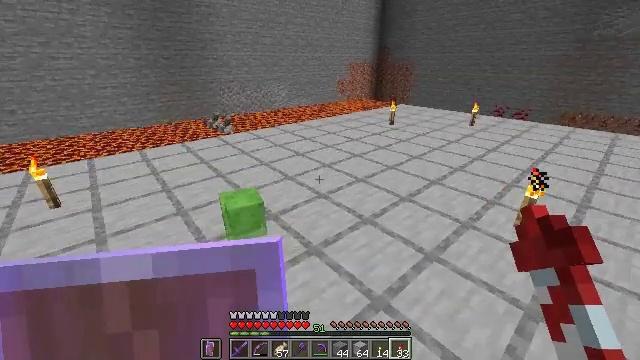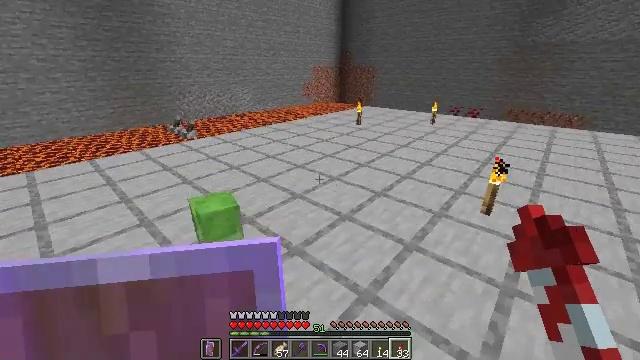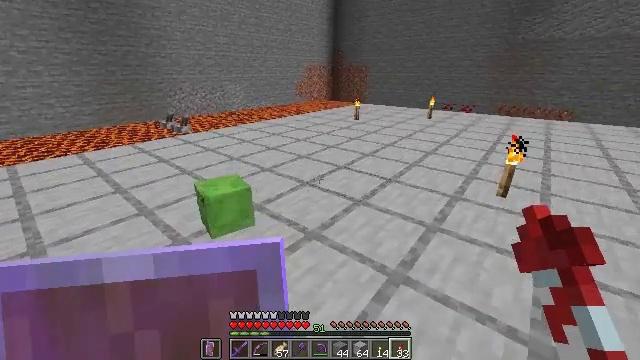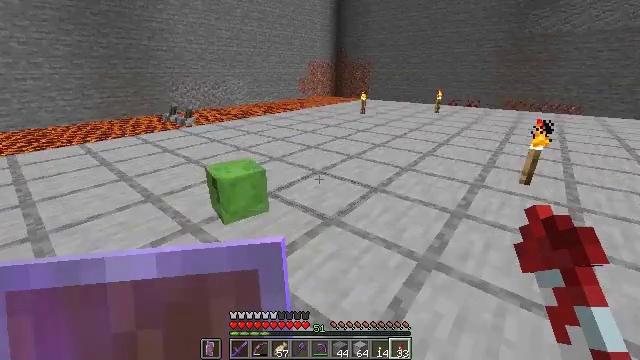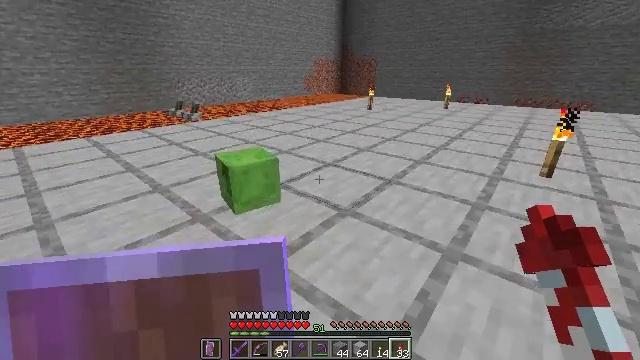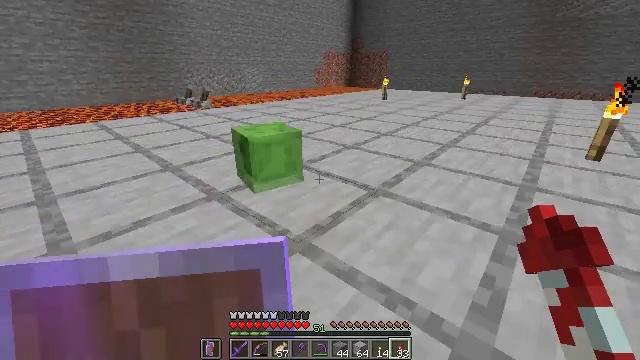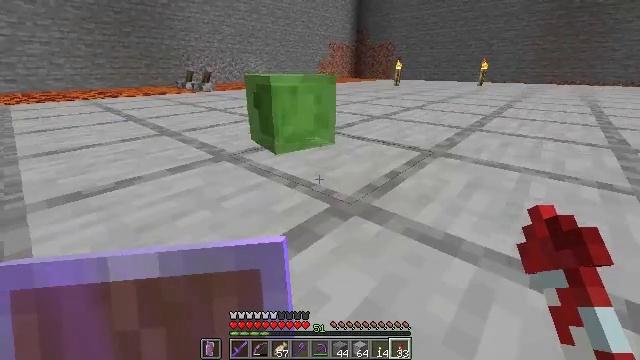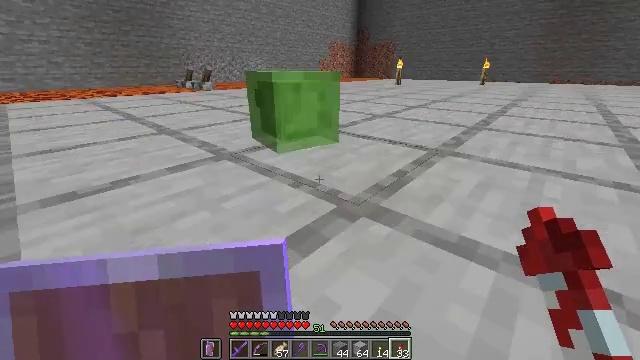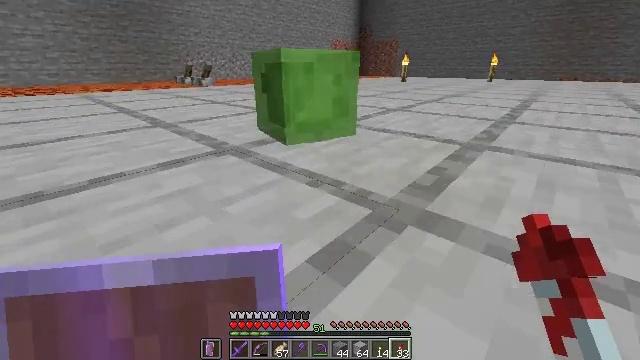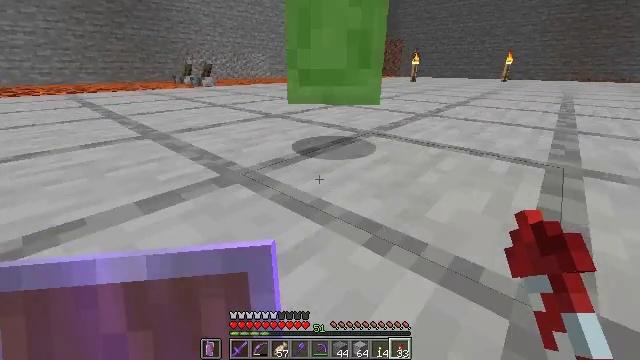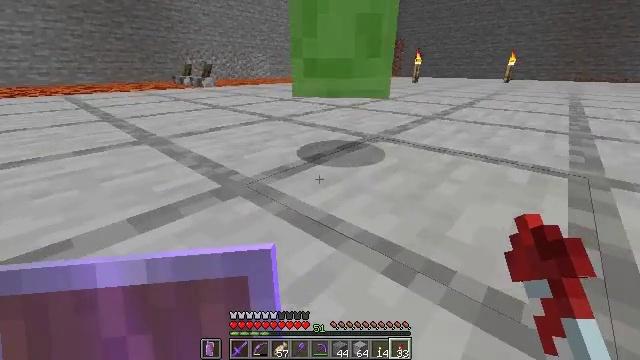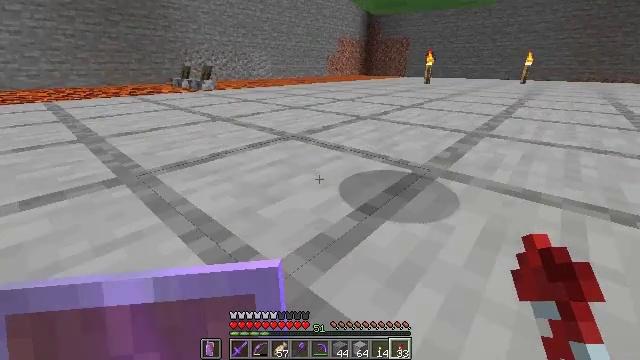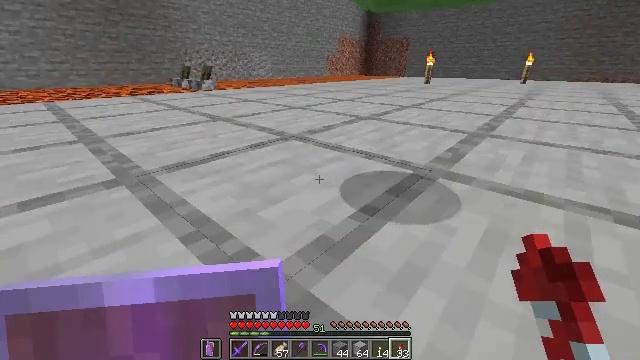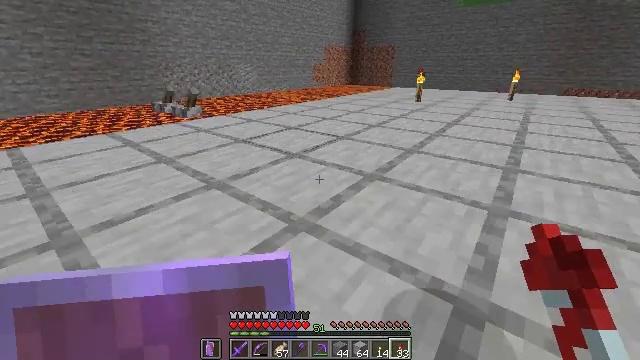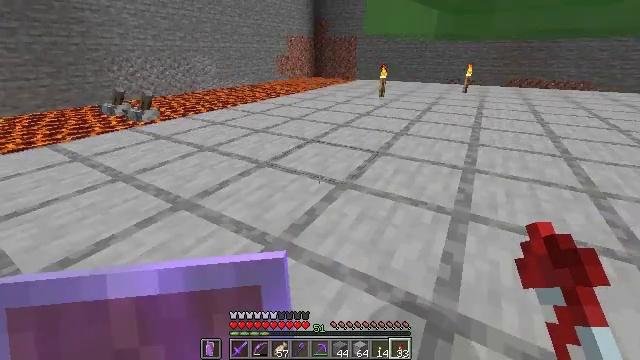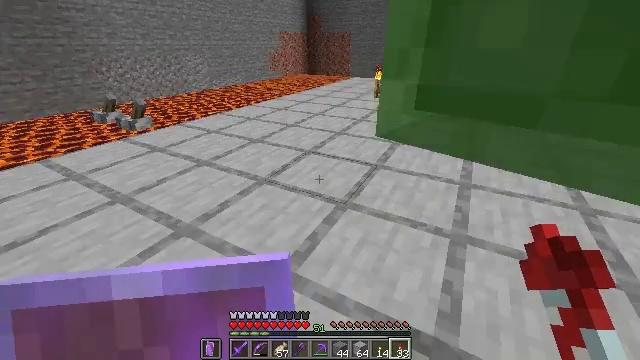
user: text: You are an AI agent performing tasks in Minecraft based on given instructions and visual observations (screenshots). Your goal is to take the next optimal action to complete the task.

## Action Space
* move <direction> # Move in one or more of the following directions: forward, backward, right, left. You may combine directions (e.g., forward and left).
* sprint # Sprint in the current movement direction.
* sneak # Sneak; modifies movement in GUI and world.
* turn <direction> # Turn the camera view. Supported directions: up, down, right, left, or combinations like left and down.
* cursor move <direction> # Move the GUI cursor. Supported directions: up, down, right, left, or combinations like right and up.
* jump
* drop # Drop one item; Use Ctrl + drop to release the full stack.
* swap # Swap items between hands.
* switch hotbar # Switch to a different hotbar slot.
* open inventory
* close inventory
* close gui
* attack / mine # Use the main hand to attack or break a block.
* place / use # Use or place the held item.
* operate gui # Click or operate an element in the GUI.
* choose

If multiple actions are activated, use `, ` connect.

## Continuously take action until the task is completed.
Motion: motion action
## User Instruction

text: Hunt a slime.
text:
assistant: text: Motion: turn right and up
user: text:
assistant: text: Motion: turn right
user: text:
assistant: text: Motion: no_op
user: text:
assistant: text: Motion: no_op
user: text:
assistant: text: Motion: turn left
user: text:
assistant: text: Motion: no_op
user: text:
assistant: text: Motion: no_op
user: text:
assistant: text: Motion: no_op
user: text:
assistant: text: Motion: no_op
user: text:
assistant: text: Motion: no_op
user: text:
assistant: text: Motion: no_op
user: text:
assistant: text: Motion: no_op
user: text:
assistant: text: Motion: turn right
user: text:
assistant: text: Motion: turn right and down
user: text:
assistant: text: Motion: turn right and down
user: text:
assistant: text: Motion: turn right and down
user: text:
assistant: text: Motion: turn right and down
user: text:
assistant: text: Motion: no_op
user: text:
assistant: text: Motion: turn left
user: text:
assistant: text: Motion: turn left and down
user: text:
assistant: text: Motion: turn left and down
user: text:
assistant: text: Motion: no_op
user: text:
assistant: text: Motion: no_op
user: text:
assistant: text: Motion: turn right
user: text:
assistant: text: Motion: turn right
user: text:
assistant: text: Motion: turn right
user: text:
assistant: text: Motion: no_op
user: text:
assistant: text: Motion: no_op
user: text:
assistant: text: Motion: no_op
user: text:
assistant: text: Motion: no_op